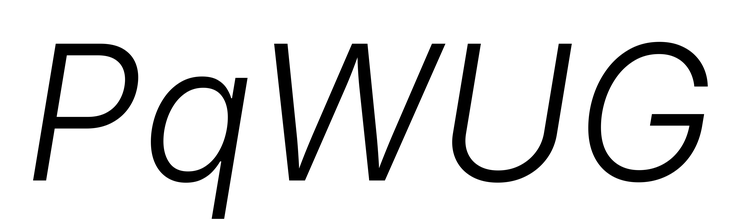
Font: Inter-Italic_Light_Italic